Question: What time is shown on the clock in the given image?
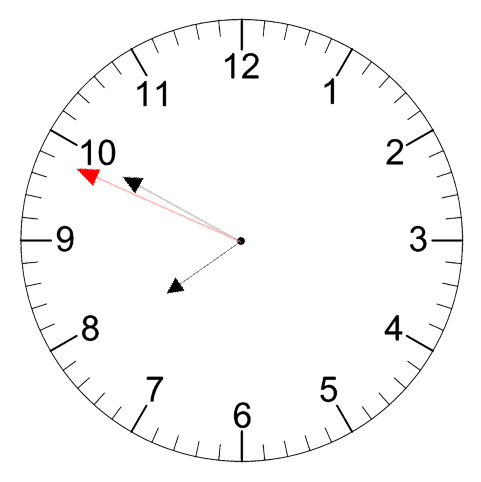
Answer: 07:49:49